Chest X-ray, PA view. Patient: 49 years old, sex F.
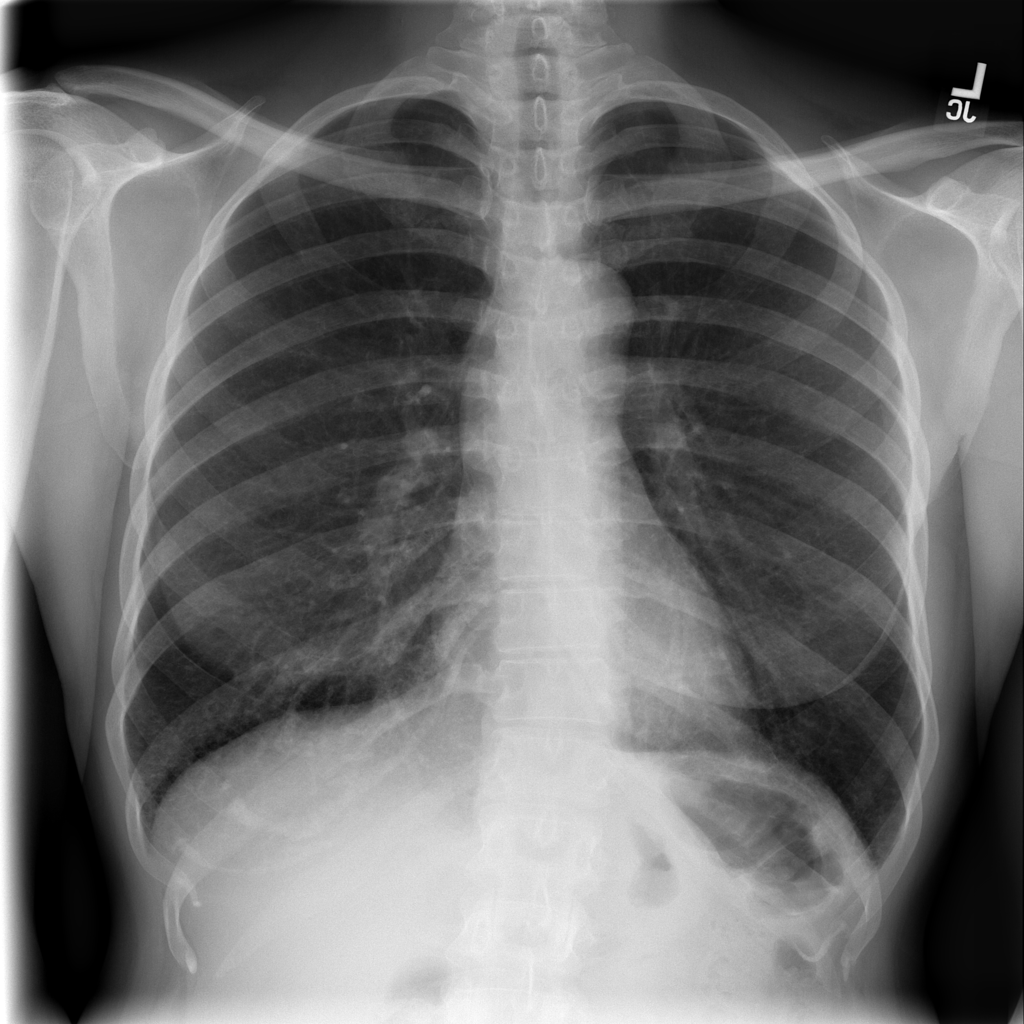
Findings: No Finding